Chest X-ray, AP view. Patient: 54 years old, sex F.
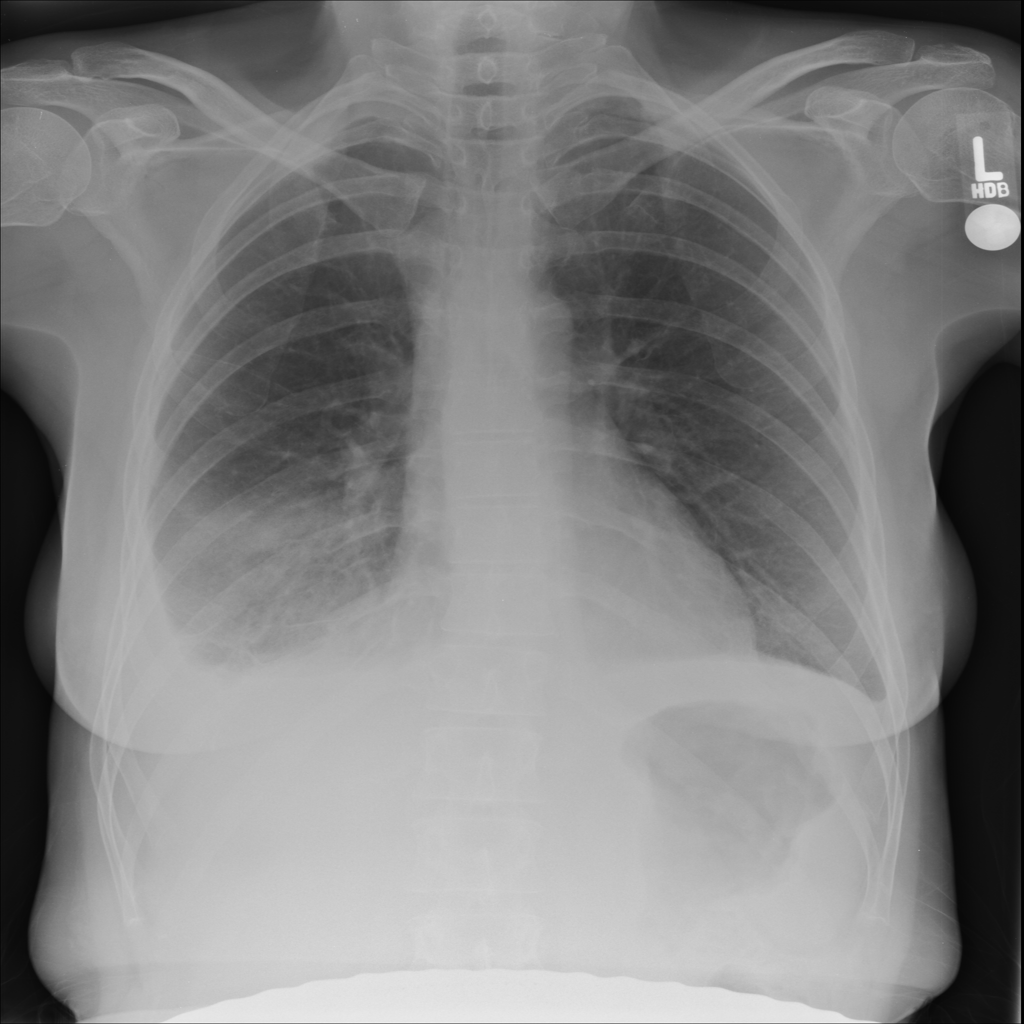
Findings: Atelectasis, Effusion